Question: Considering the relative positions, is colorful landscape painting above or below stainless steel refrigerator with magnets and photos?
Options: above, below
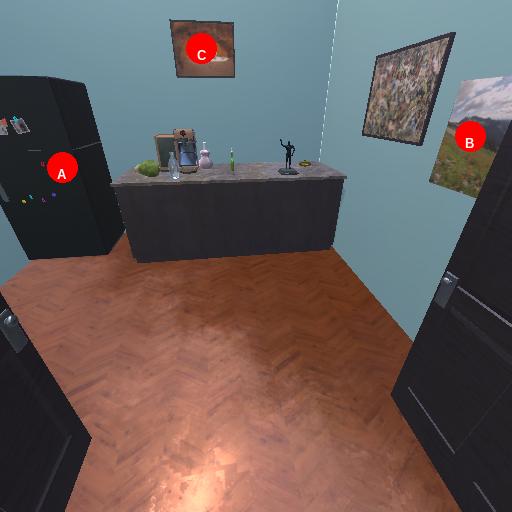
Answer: above